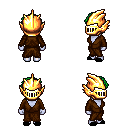
a pixel art fantasy rpg character, female body template, dark elf, purple skin, brown robe, magenta pants, green curly afro hairstyle, gold helm, black slippers, four views (front, back, left, right), 2x2 character sprite sheet, small pixel art, hard edges, no anti-aliasing